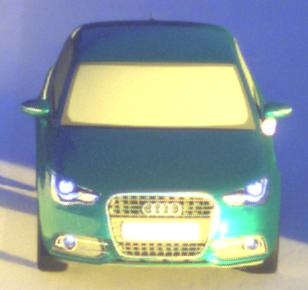
Make: Audi
Model: A1 Sportback 1.2 TFSI
Detailed model: A1 (8X) Sportback
Model produced from: 2012/03
Model produced until: 2014/11
Doors: 5
Color: blue
Road condition: dry road
Daytime: sunrise or sunset
Contrast: high contrast